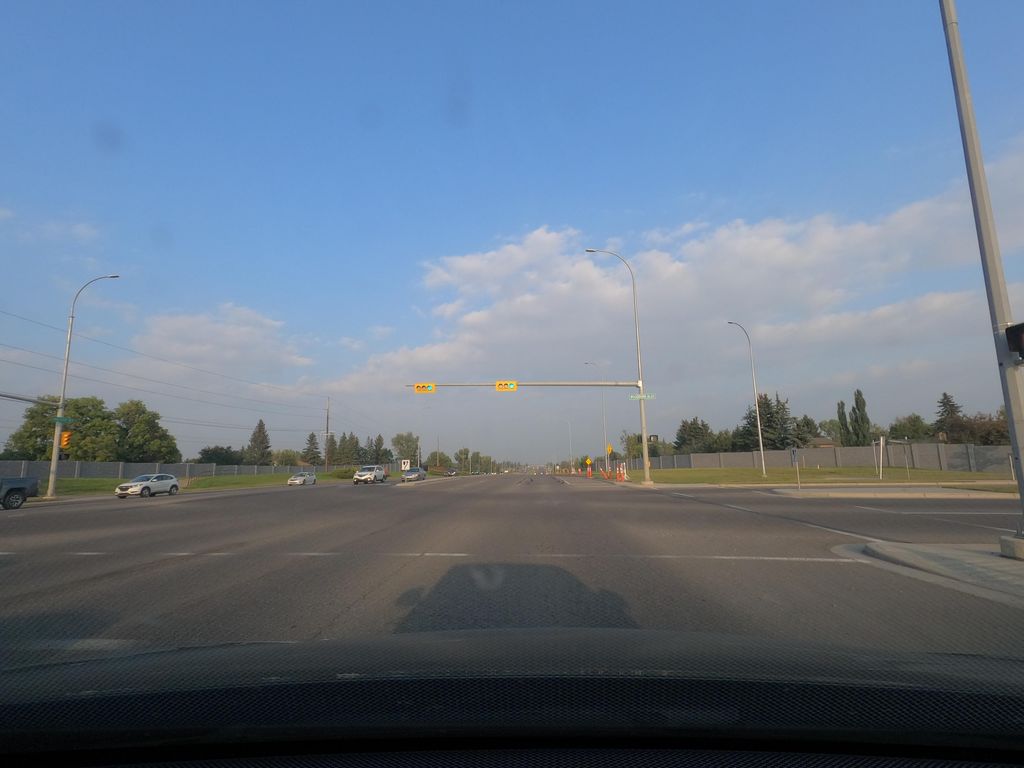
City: calgary